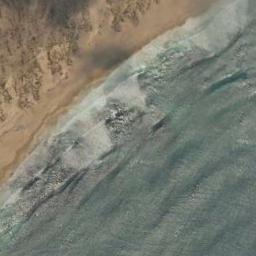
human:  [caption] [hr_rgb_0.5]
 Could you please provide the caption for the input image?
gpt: The beach with khaki sand and some small dirt slopes on the beach .

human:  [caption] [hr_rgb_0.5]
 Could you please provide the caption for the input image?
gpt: The beach consists of green seawater and a yellow coast .

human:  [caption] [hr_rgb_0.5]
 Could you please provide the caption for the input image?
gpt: There are white waves near the beach .

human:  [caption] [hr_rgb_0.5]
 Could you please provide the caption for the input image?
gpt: Blue water and light yellow sand and shadow .

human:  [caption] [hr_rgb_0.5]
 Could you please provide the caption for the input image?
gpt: The grass is beside the beach .